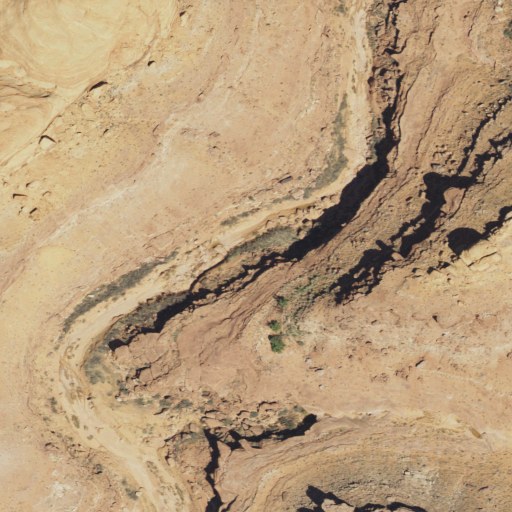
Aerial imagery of valley in Utah named Cedar Canyon containing shrub and barren land